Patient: sex M, age 53
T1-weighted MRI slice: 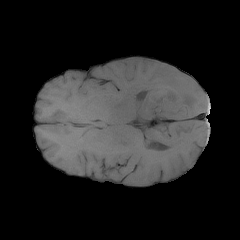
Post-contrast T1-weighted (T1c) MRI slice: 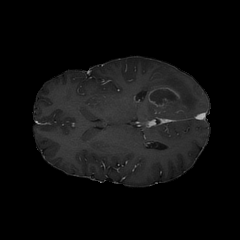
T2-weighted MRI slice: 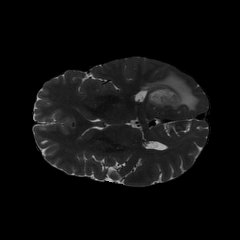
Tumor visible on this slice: yes
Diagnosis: Glioblastoma, IDH-wildtype
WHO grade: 4